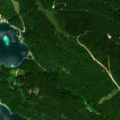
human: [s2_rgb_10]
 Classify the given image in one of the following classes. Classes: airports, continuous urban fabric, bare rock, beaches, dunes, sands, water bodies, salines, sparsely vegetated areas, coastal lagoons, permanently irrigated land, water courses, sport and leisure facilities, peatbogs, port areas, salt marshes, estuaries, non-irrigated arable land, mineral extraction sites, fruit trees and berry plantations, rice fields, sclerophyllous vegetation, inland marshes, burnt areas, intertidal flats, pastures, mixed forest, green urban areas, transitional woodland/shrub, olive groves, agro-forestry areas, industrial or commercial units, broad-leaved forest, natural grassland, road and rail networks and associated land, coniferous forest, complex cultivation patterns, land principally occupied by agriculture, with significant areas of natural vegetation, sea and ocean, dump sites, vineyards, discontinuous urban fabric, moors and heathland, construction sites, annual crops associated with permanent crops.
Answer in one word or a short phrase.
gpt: broad-leaved forest, mixed forest, water bodies